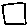
Label: square